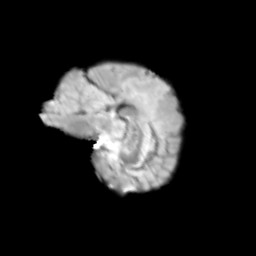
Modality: T2w
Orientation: sagittal
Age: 11
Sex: female
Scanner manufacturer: siemens
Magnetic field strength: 3 T
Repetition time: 3.8 s
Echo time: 0.07 s